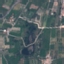
Land use / land cover: PermanentCrop